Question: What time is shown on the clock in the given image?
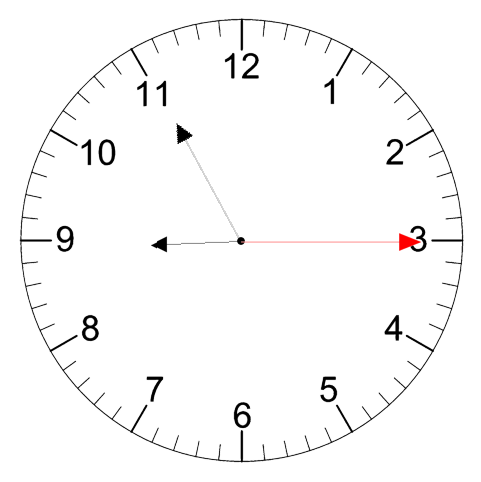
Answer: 08:55:15